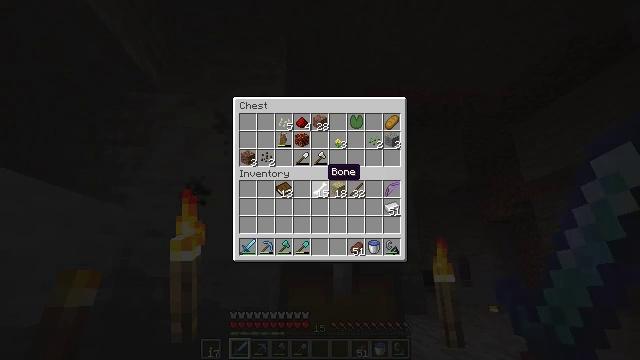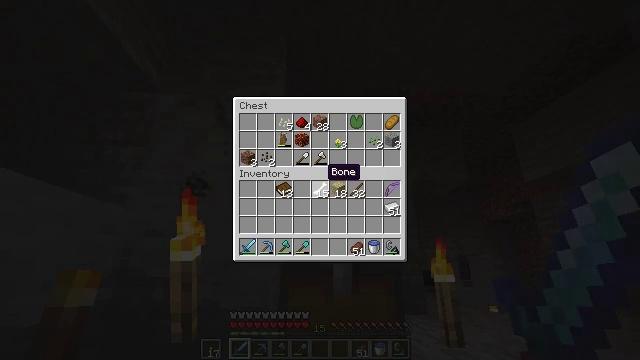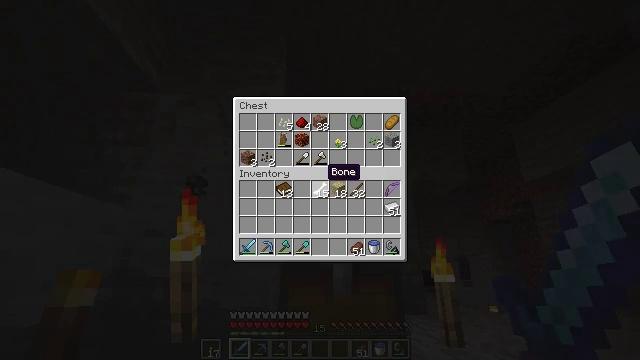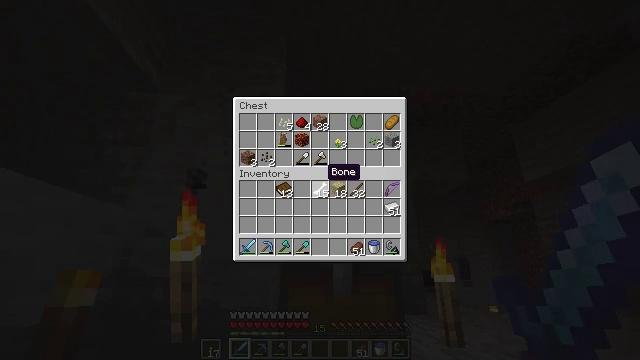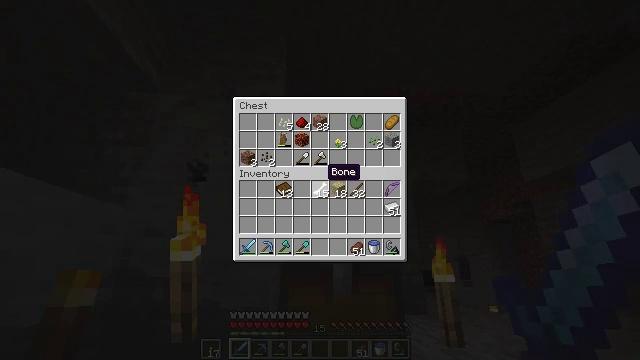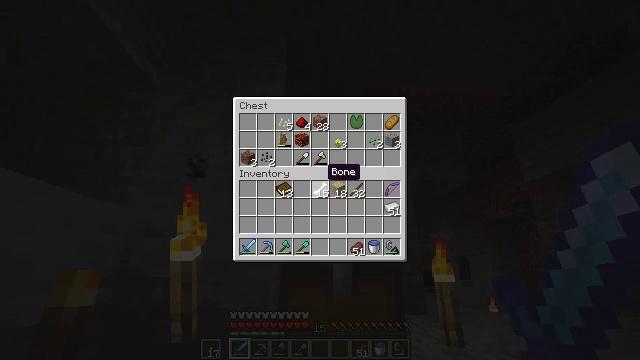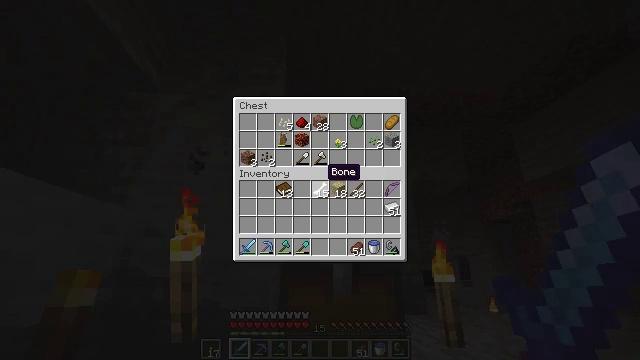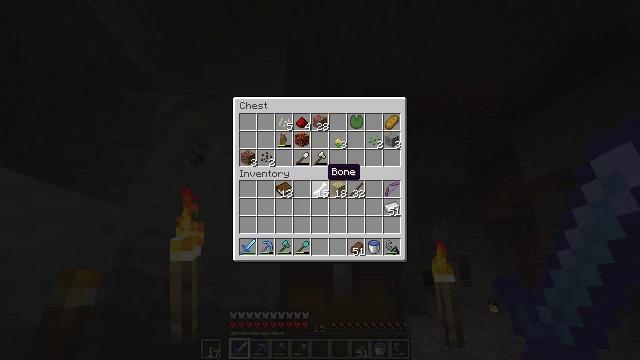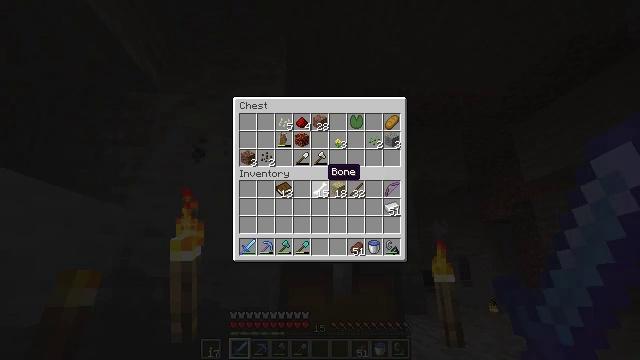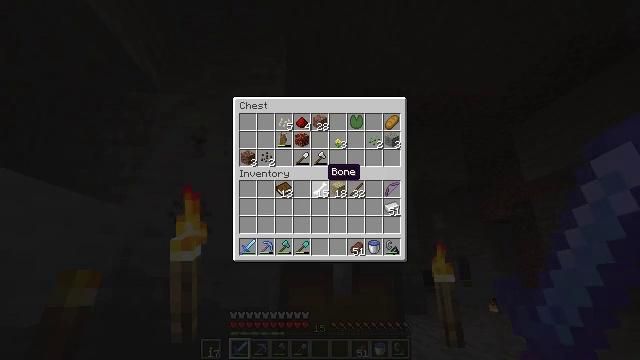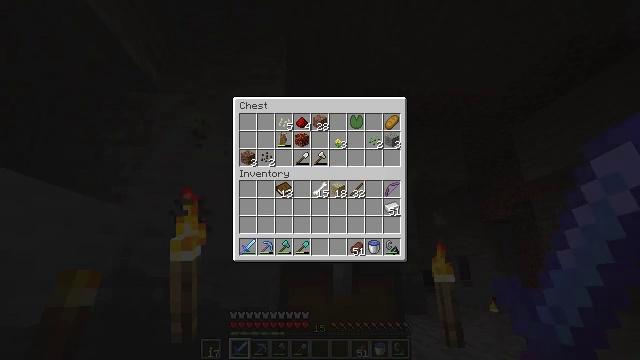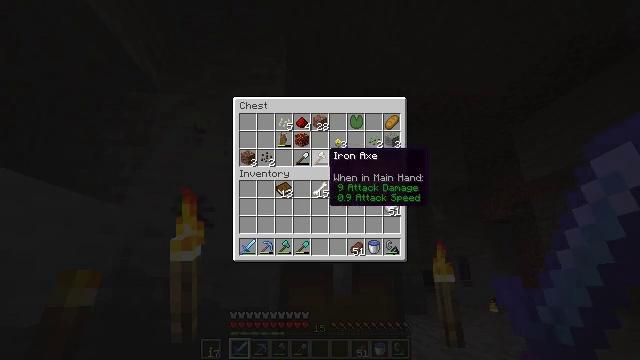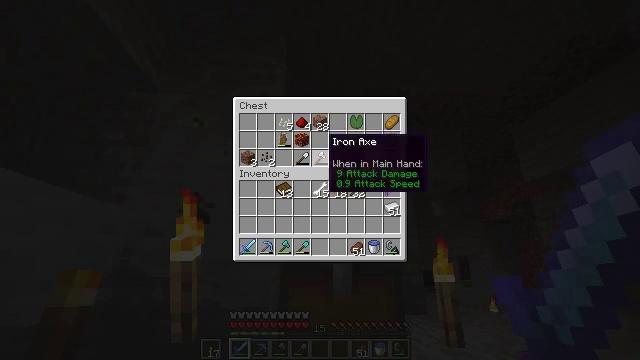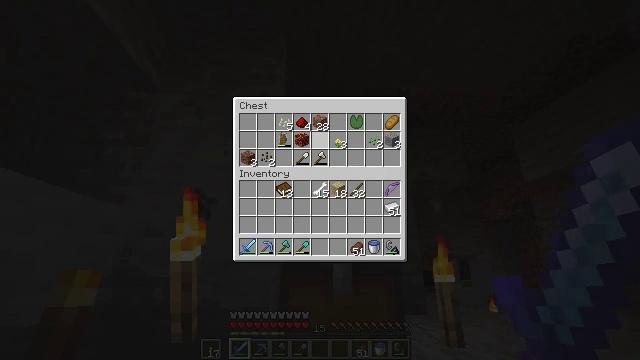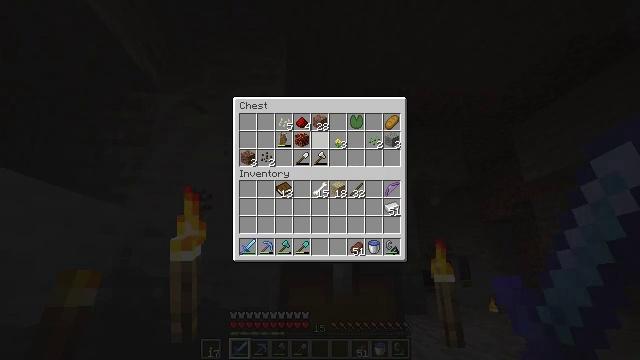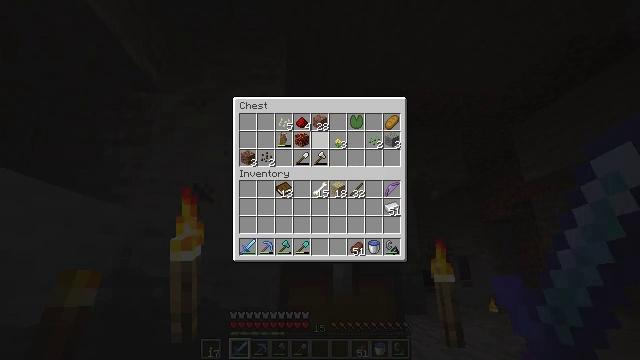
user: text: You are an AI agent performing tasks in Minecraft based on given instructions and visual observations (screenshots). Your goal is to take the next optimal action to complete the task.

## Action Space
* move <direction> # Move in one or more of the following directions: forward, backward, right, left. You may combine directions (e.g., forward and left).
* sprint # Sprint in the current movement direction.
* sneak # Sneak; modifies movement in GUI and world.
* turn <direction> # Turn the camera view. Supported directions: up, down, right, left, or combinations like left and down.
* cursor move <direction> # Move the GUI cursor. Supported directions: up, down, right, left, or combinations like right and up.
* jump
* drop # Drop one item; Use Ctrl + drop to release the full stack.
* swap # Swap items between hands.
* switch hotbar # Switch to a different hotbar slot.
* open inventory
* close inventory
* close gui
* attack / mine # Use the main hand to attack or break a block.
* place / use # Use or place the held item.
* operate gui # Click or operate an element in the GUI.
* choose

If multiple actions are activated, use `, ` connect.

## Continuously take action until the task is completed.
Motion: motion action
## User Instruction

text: Use birch planks to make a birch trapdoor at the crafting table.
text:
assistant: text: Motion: no_op
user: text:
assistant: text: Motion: no_op
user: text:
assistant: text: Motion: no_op
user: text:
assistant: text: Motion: no_op
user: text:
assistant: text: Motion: no_op
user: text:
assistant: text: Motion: no_op
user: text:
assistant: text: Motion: no_op
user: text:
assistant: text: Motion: no_op
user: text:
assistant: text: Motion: no_op
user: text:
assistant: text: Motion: no_op
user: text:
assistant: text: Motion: turn up
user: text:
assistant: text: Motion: turn up
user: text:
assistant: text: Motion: no_op
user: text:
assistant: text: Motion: no_op
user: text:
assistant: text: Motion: no_op
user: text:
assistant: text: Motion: turn right
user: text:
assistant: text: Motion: turn right and down
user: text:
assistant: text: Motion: turn right and down
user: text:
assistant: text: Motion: no_op
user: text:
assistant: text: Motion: no_op
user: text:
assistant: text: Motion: no_op
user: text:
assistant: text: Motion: no_op
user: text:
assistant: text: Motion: no_op
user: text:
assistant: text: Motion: no_op
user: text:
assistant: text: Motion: no_op
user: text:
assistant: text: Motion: no_op
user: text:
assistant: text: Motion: no_op
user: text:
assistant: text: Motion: no_op
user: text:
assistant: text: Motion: no_op
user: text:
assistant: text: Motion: no_op